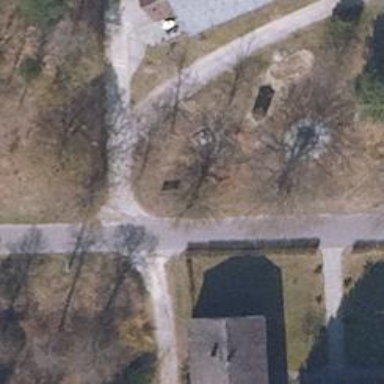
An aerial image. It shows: Unclassified road with gravel surface.